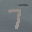
Label: 7